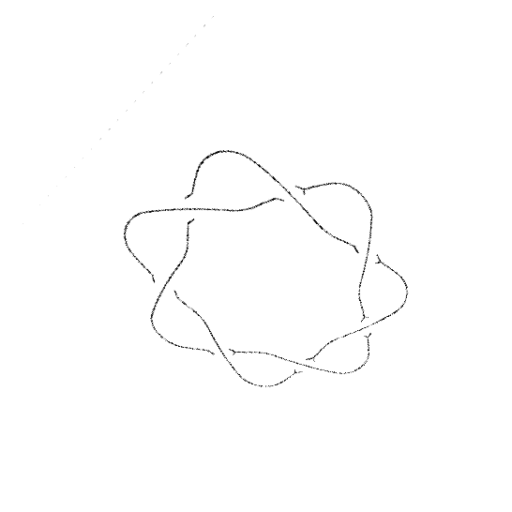
Crossing number: 7